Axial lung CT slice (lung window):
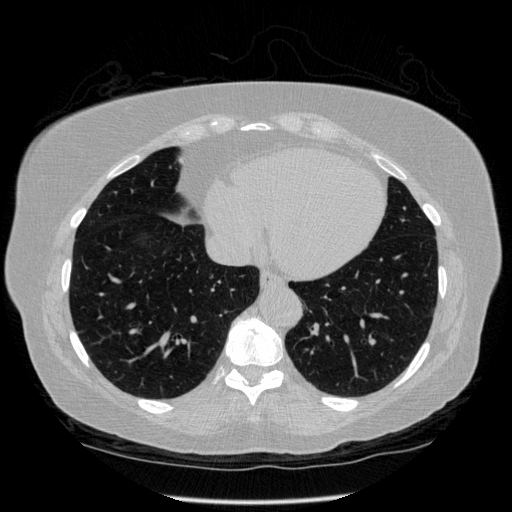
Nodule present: no